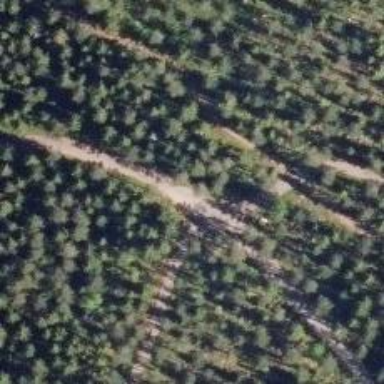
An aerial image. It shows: Intermediate difficulty Nordic footway for classic and skating styles.